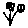
Label: flower